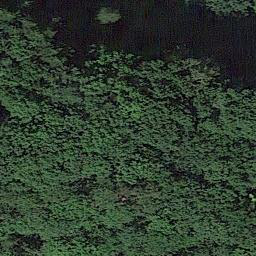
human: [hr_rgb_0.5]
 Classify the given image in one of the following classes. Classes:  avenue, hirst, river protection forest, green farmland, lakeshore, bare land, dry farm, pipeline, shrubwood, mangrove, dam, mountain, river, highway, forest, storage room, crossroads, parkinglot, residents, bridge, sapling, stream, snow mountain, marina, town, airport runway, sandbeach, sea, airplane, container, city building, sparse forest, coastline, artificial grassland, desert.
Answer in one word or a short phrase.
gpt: forest